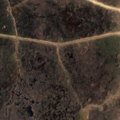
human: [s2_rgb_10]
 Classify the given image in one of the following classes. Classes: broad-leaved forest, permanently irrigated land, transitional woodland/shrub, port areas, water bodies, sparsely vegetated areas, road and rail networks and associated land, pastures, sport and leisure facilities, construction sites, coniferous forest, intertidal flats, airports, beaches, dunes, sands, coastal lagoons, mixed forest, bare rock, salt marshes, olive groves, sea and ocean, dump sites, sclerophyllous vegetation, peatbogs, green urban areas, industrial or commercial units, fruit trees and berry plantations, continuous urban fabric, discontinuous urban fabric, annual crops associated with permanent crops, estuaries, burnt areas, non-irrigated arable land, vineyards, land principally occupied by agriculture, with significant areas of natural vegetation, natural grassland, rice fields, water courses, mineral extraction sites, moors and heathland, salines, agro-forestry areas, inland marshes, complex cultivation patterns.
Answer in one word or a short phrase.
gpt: inland marshes, water bodies